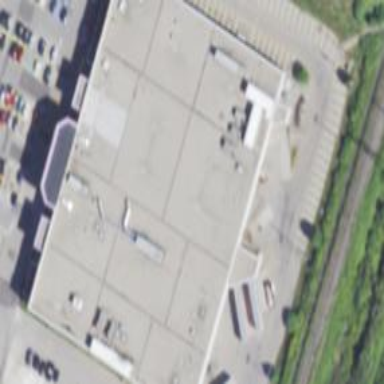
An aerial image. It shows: Supermarket building.